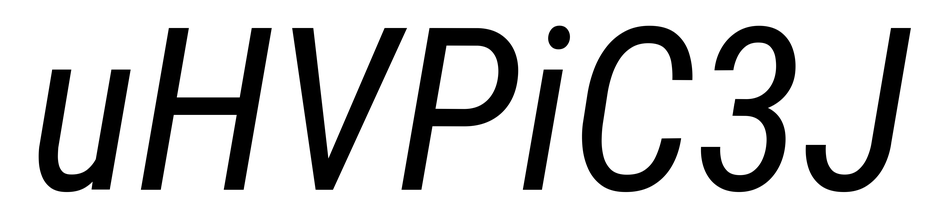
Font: Roboto-Italic_Condensed_Italic